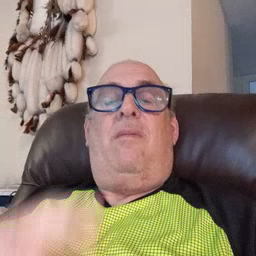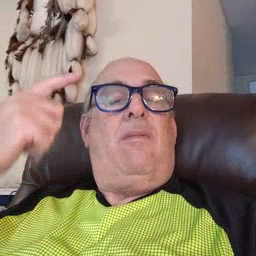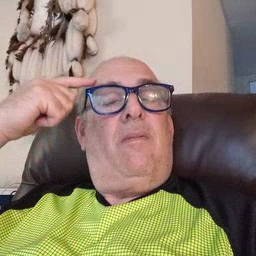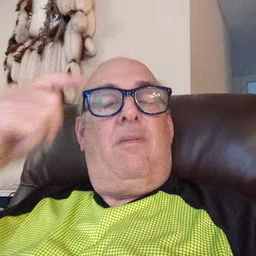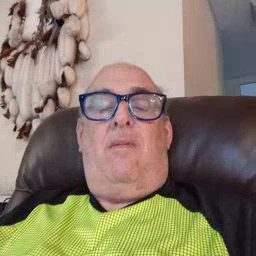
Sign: penny